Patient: sex F, age 63
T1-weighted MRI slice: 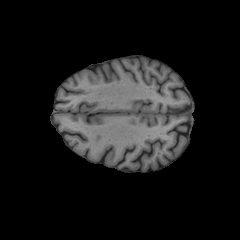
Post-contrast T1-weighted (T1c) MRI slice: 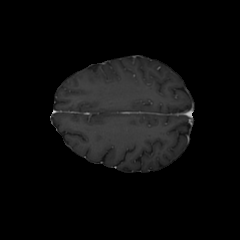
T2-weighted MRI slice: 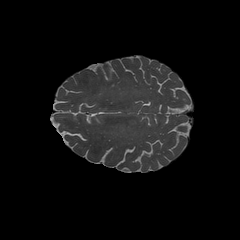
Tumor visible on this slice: no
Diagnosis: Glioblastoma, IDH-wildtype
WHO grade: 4